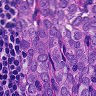
Metastatic tissue present: yes